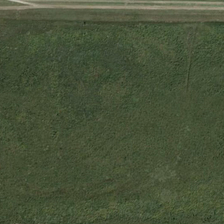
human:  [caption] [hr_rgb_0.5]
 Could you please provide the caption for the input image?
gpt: a road is near a piece of green meadow .

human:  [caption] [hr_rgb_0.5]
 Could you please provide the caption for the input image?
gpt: a road is near a piece of green meadow .

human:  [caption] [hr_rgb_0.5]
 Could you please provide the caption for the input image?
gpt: a road is near a piece of green meadow .

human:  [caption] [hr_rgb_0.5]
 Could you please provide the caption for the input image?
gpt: a road is near a piece of green meadow .

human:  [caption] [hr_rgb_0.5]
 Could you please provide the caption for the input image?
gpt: a road is near a piece of green meadow .